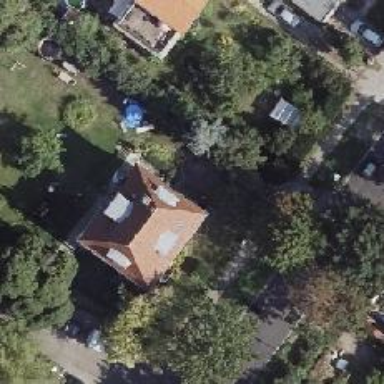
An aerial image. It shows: House with half-hipped roof shape.